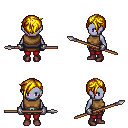
a pixel art fantasy rpg character, female body template, dark elf, purple skin, leather chest armor, red pants, blonde pixie cut hairstyle, metal gloves, maroon shoes, spear, four views (front, back, left, right), 2x2 character sprite sheet, small pixel art, hard edges, no anti-aliasing